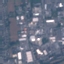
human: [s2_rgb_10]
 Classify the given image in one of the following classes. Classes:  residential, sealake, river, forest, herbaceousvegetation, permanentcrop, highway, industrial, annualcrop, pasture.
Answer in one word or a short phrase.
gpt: Industrial